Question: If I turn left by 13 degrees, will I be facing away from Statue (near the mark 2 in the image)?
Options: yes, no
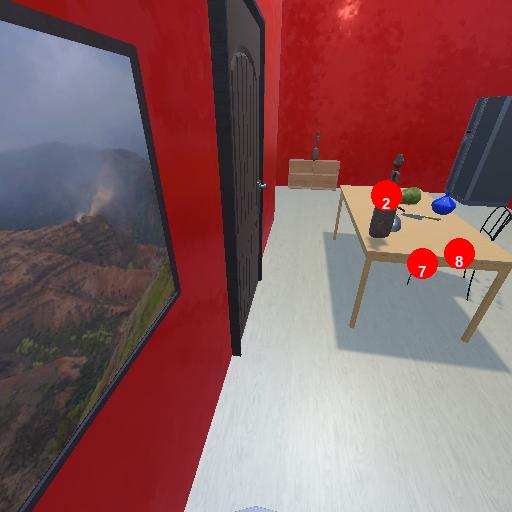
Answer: yes